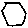
Label: hexagon